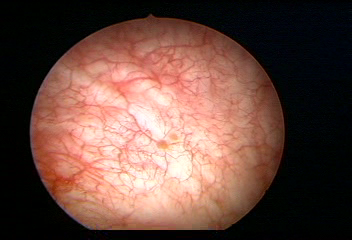
Modality: WLC
Class: Normal mucosa
Bladder cancer association: No